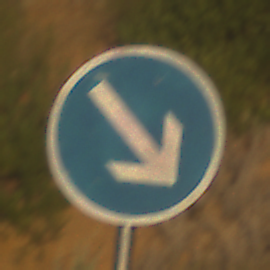
Verkehrszeichen: VorgeschriebeneVorbeifahrtRechts
Umgebung: Outdoor, Nature
Tageszeit: SunriseSunset
Wetter: PartlyCloudy
Licht: Natural
Jahreszeit: NotSpecified
Kontrast: MediumContrast